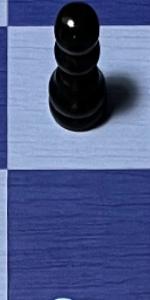
Label: Empty